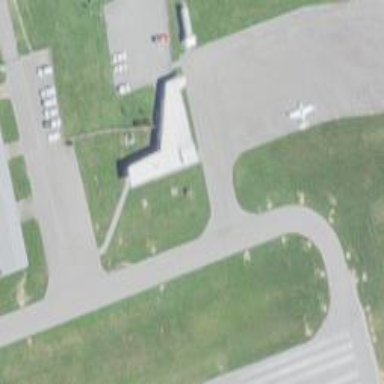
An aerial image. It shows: Image of taxiway at airport.